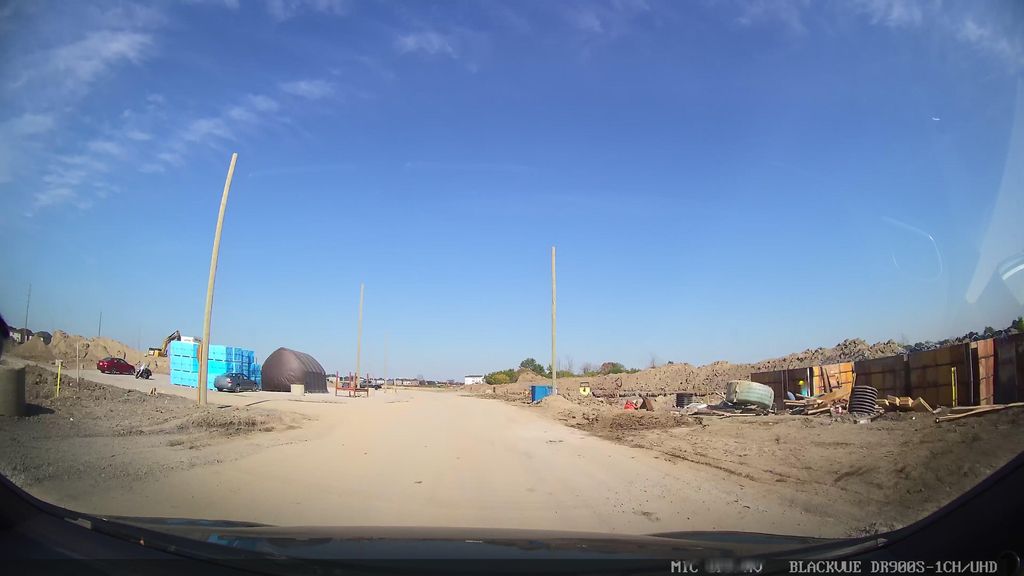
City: ottawa-gatineau